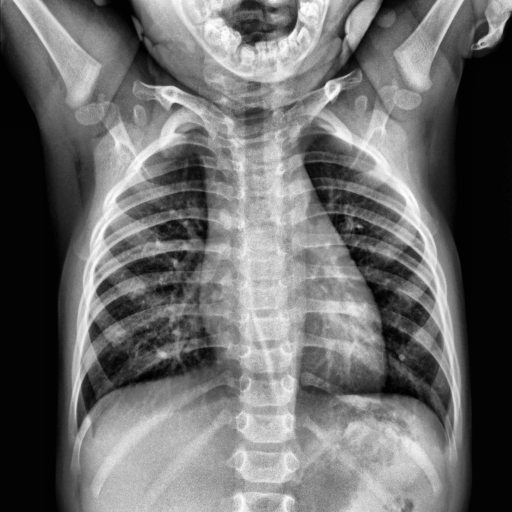
Finding: NORMAL